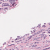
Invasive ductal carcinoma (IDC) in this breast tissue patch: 1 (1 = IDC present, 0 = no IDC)